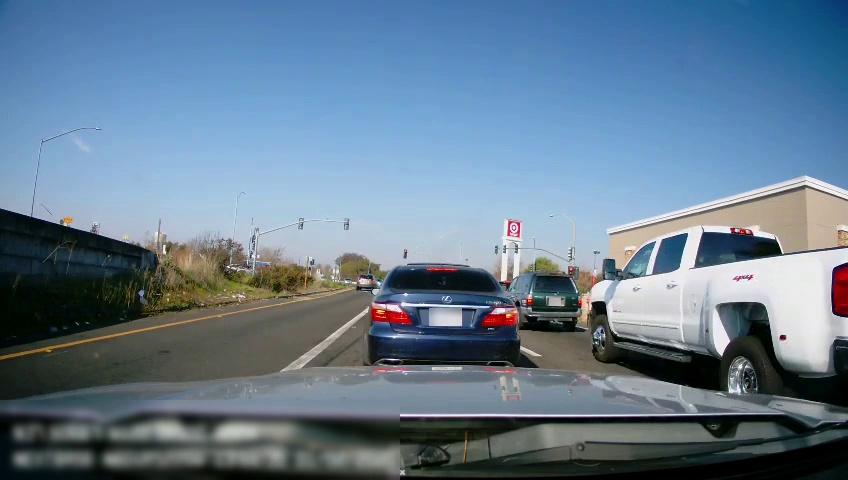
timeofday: Day
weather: Sunny
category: Drivable Space
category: Vehicles | SUV
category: Vehicles | SUV
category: Vehicles | SUV
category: Vehicles | Truck
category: Vehicles | Car
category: Lanes | Alternate Lane
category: Lanes | Current Lane
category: Lanes | Current Lane
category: Lanes | Alternate Lane
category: Traffic | Lights
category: Traffic | Lights
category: Traffic | Lights
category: Traffic | Lights
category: Traffic | Lights
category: Traffic | Lights
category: Traffic | Lights